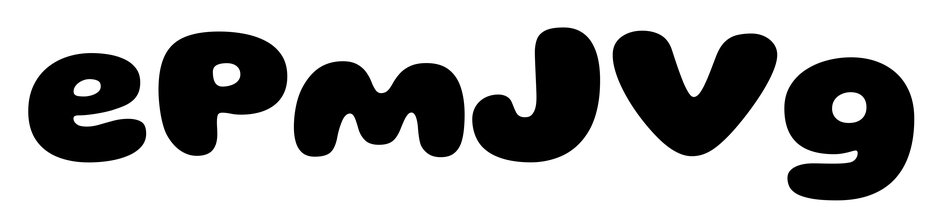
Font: Gluten_ExtraBold